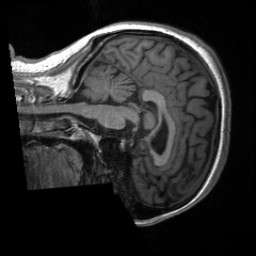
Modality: T1w
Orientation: sagittal
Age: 25
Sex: female
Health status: healthy
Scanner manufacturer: siemens
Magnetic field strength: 3 T
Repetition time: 2 s
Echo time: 0.00232 s